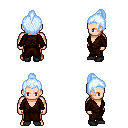
a pixel art fantasy rpg character, male body template, human, light skin, brown robe, magenta pants, white cyan short topknot hairstyle, black shoes, four views (front, back, left, right), 2x2 character sprite sheet, small pixel art, hard edges, no anti-aliasing